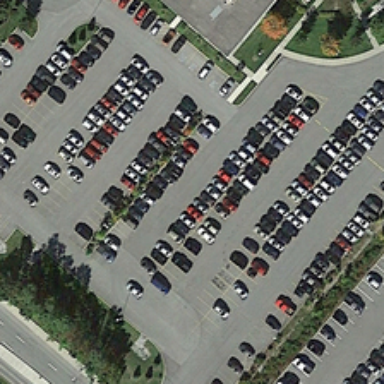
There is a wide road around the parking lot .